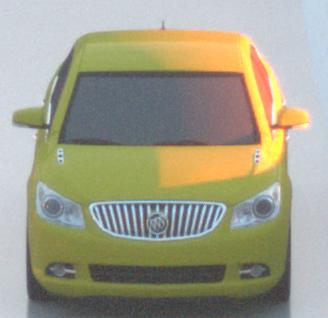
Make: Buick
Model: LaCrosse
Detailed model: Gen. 2
Model produced from: 2009
Model produced until: 2016
Doors: 4
Color: yellow
Road condition: wet road
Daytime: sunrise or sunset
Contrast: medium contrast